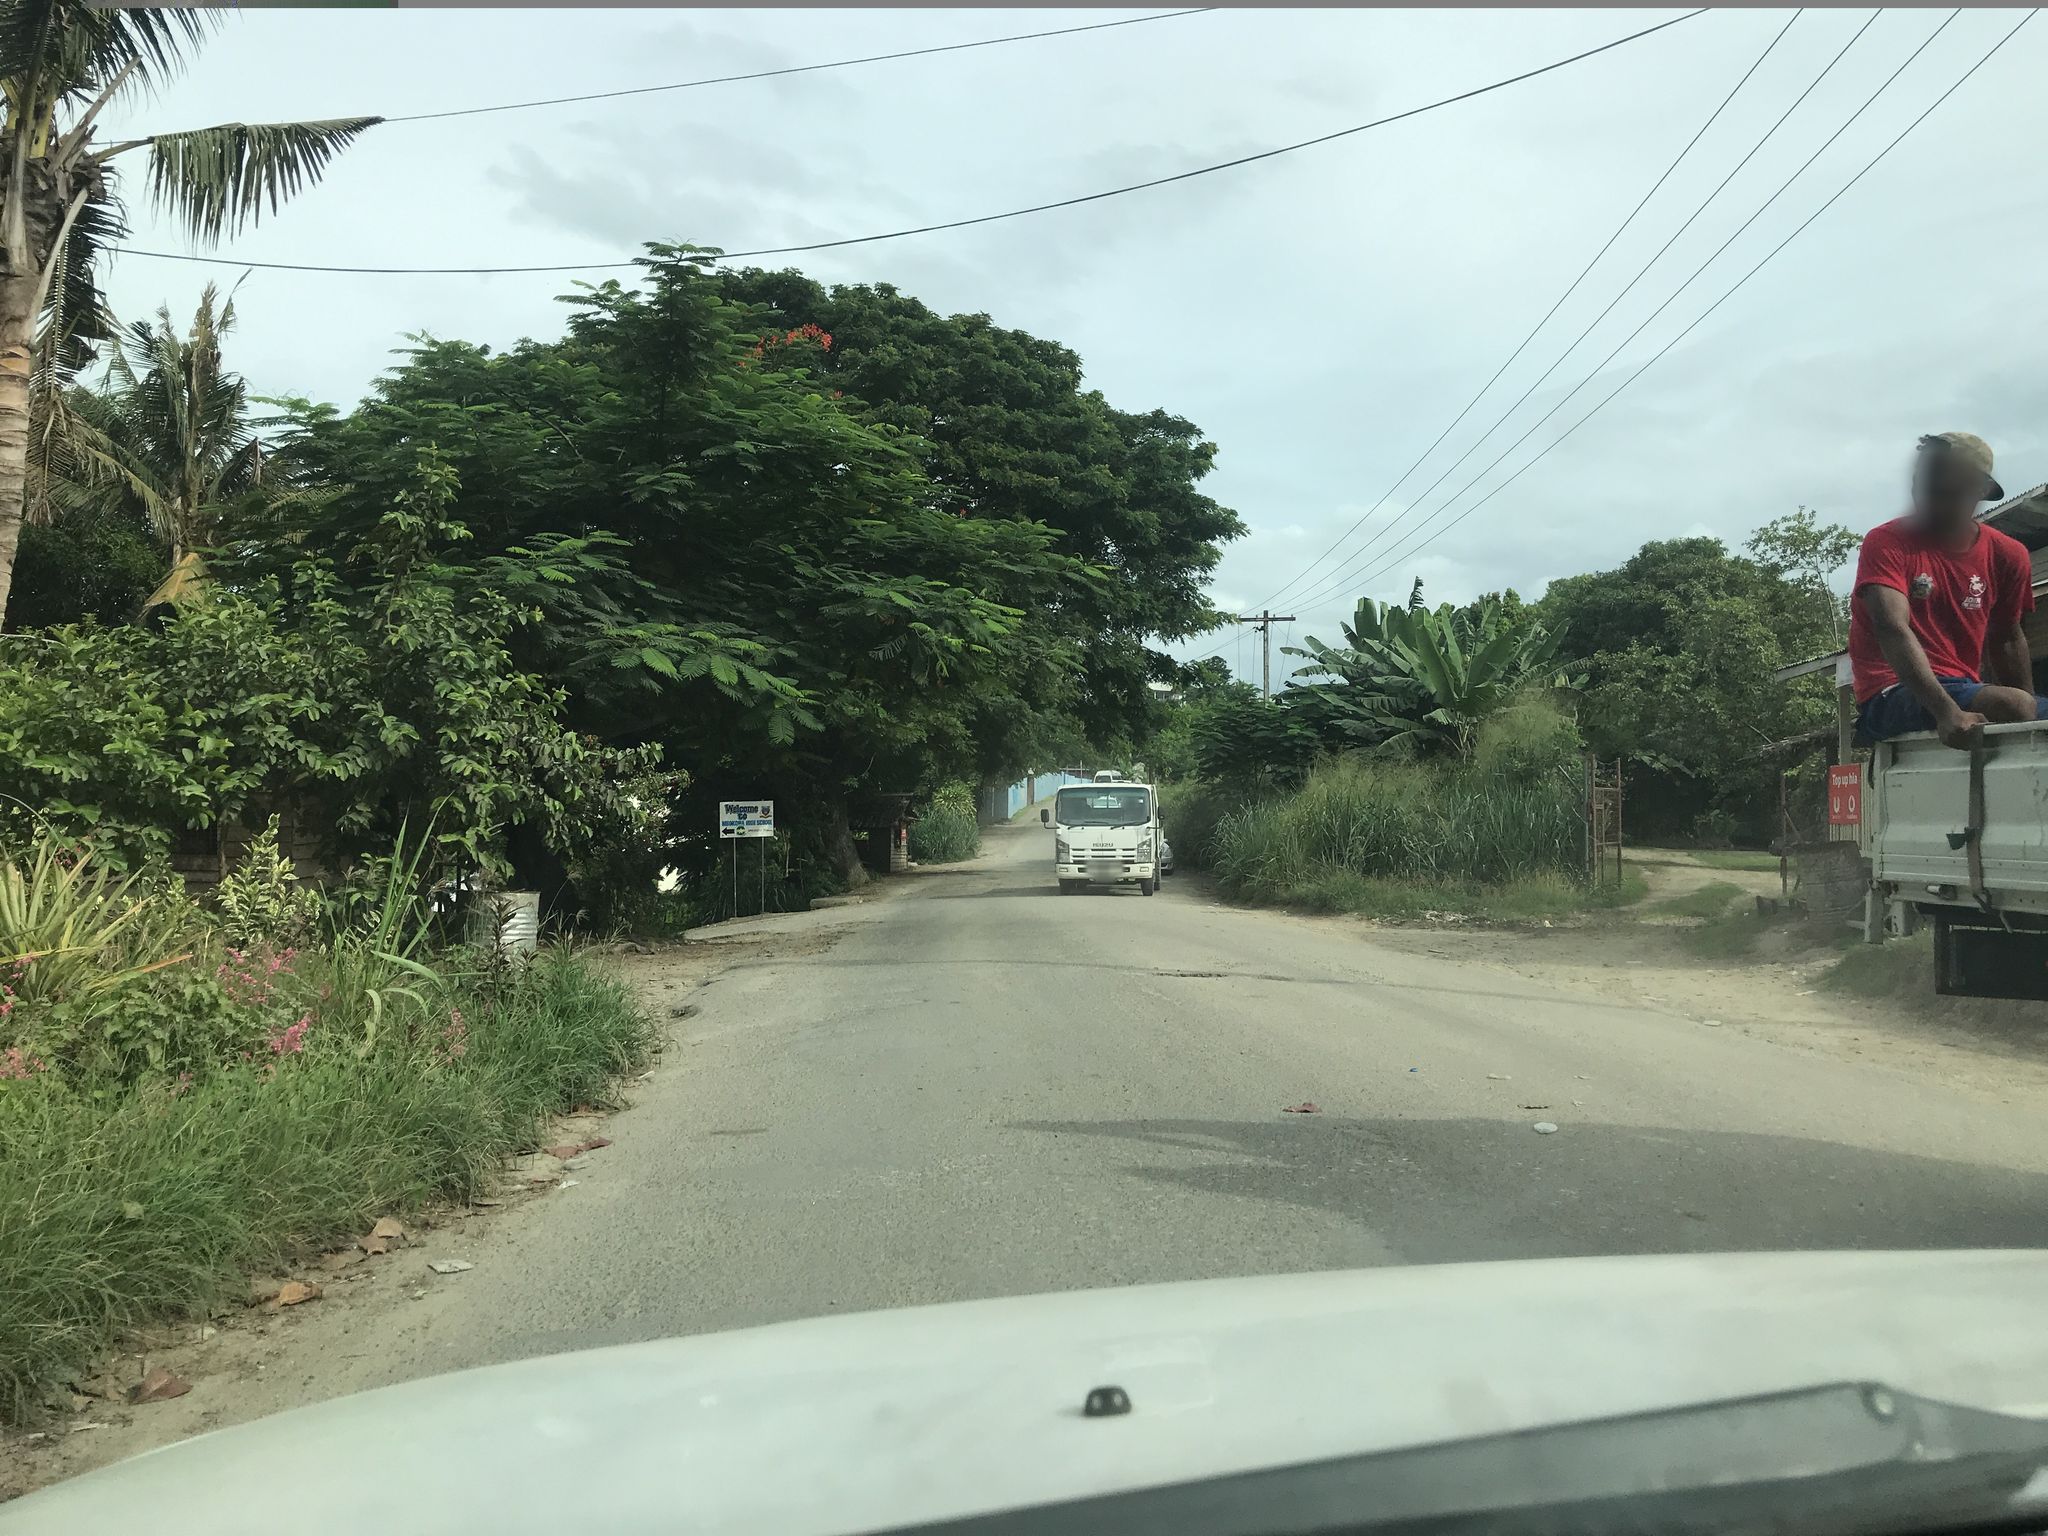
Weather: cloudy
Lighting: day
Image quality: good
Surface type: driving surface
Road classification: tertiary, residential
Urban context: urban centre
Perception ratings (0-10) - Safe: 4.57, Lively: 2.79, Beautiful: 5.01, Boring: 7.62, Depressing: 6.16, Wealthy: 1.97